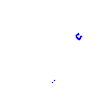
Particle: proton